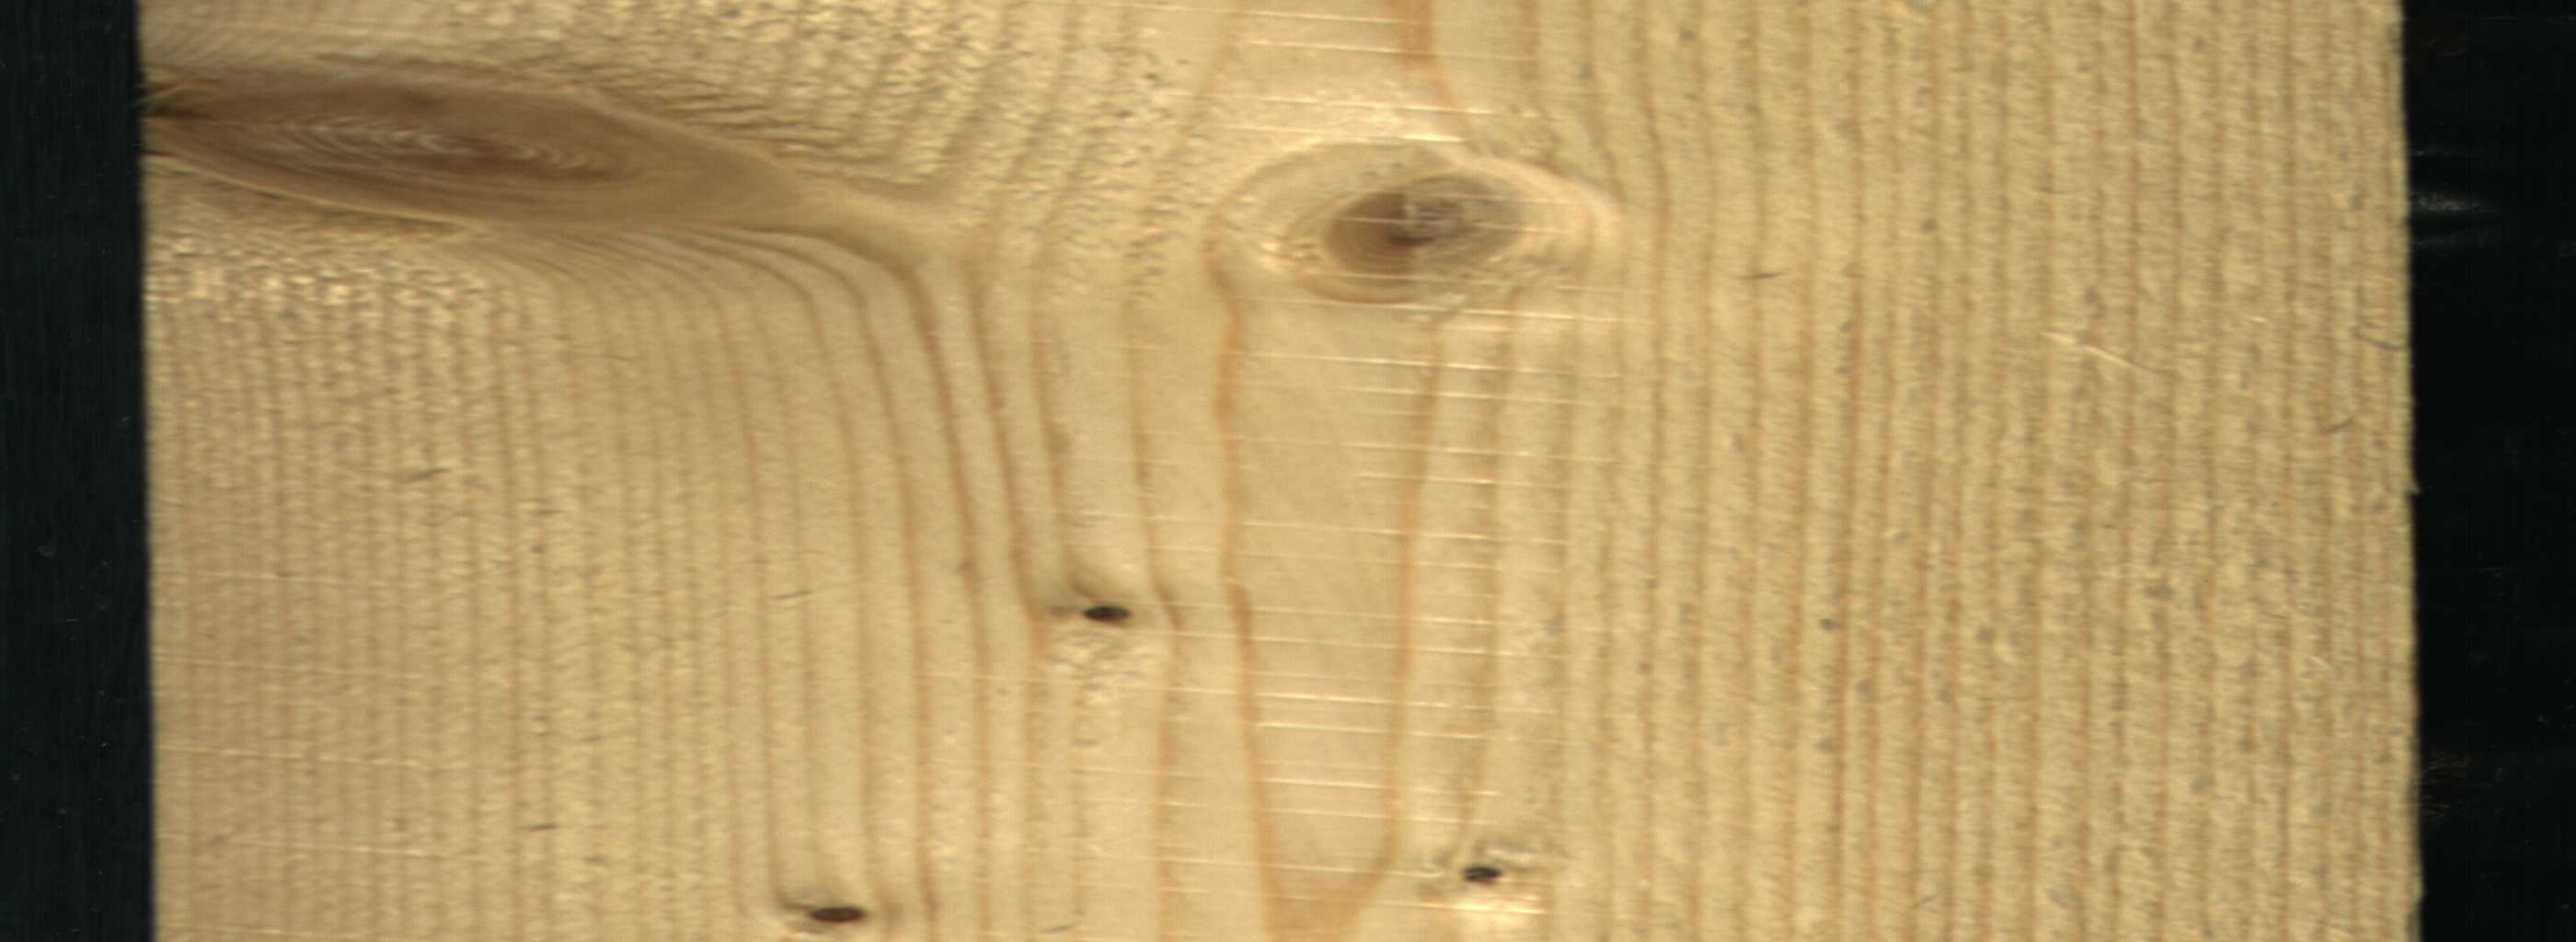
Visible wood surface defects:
Dead_Knot
Dead_Knot
Dead_Knot
Live_Knot
Live_Knot